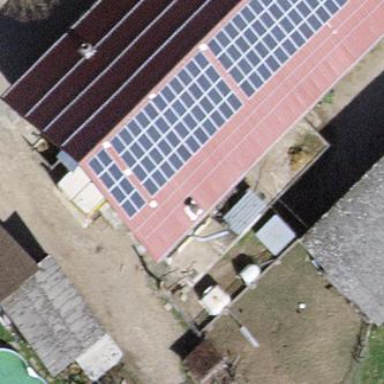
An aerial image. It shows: Solar photovoltaic panel generator producing electricity as small installation.